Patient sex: M
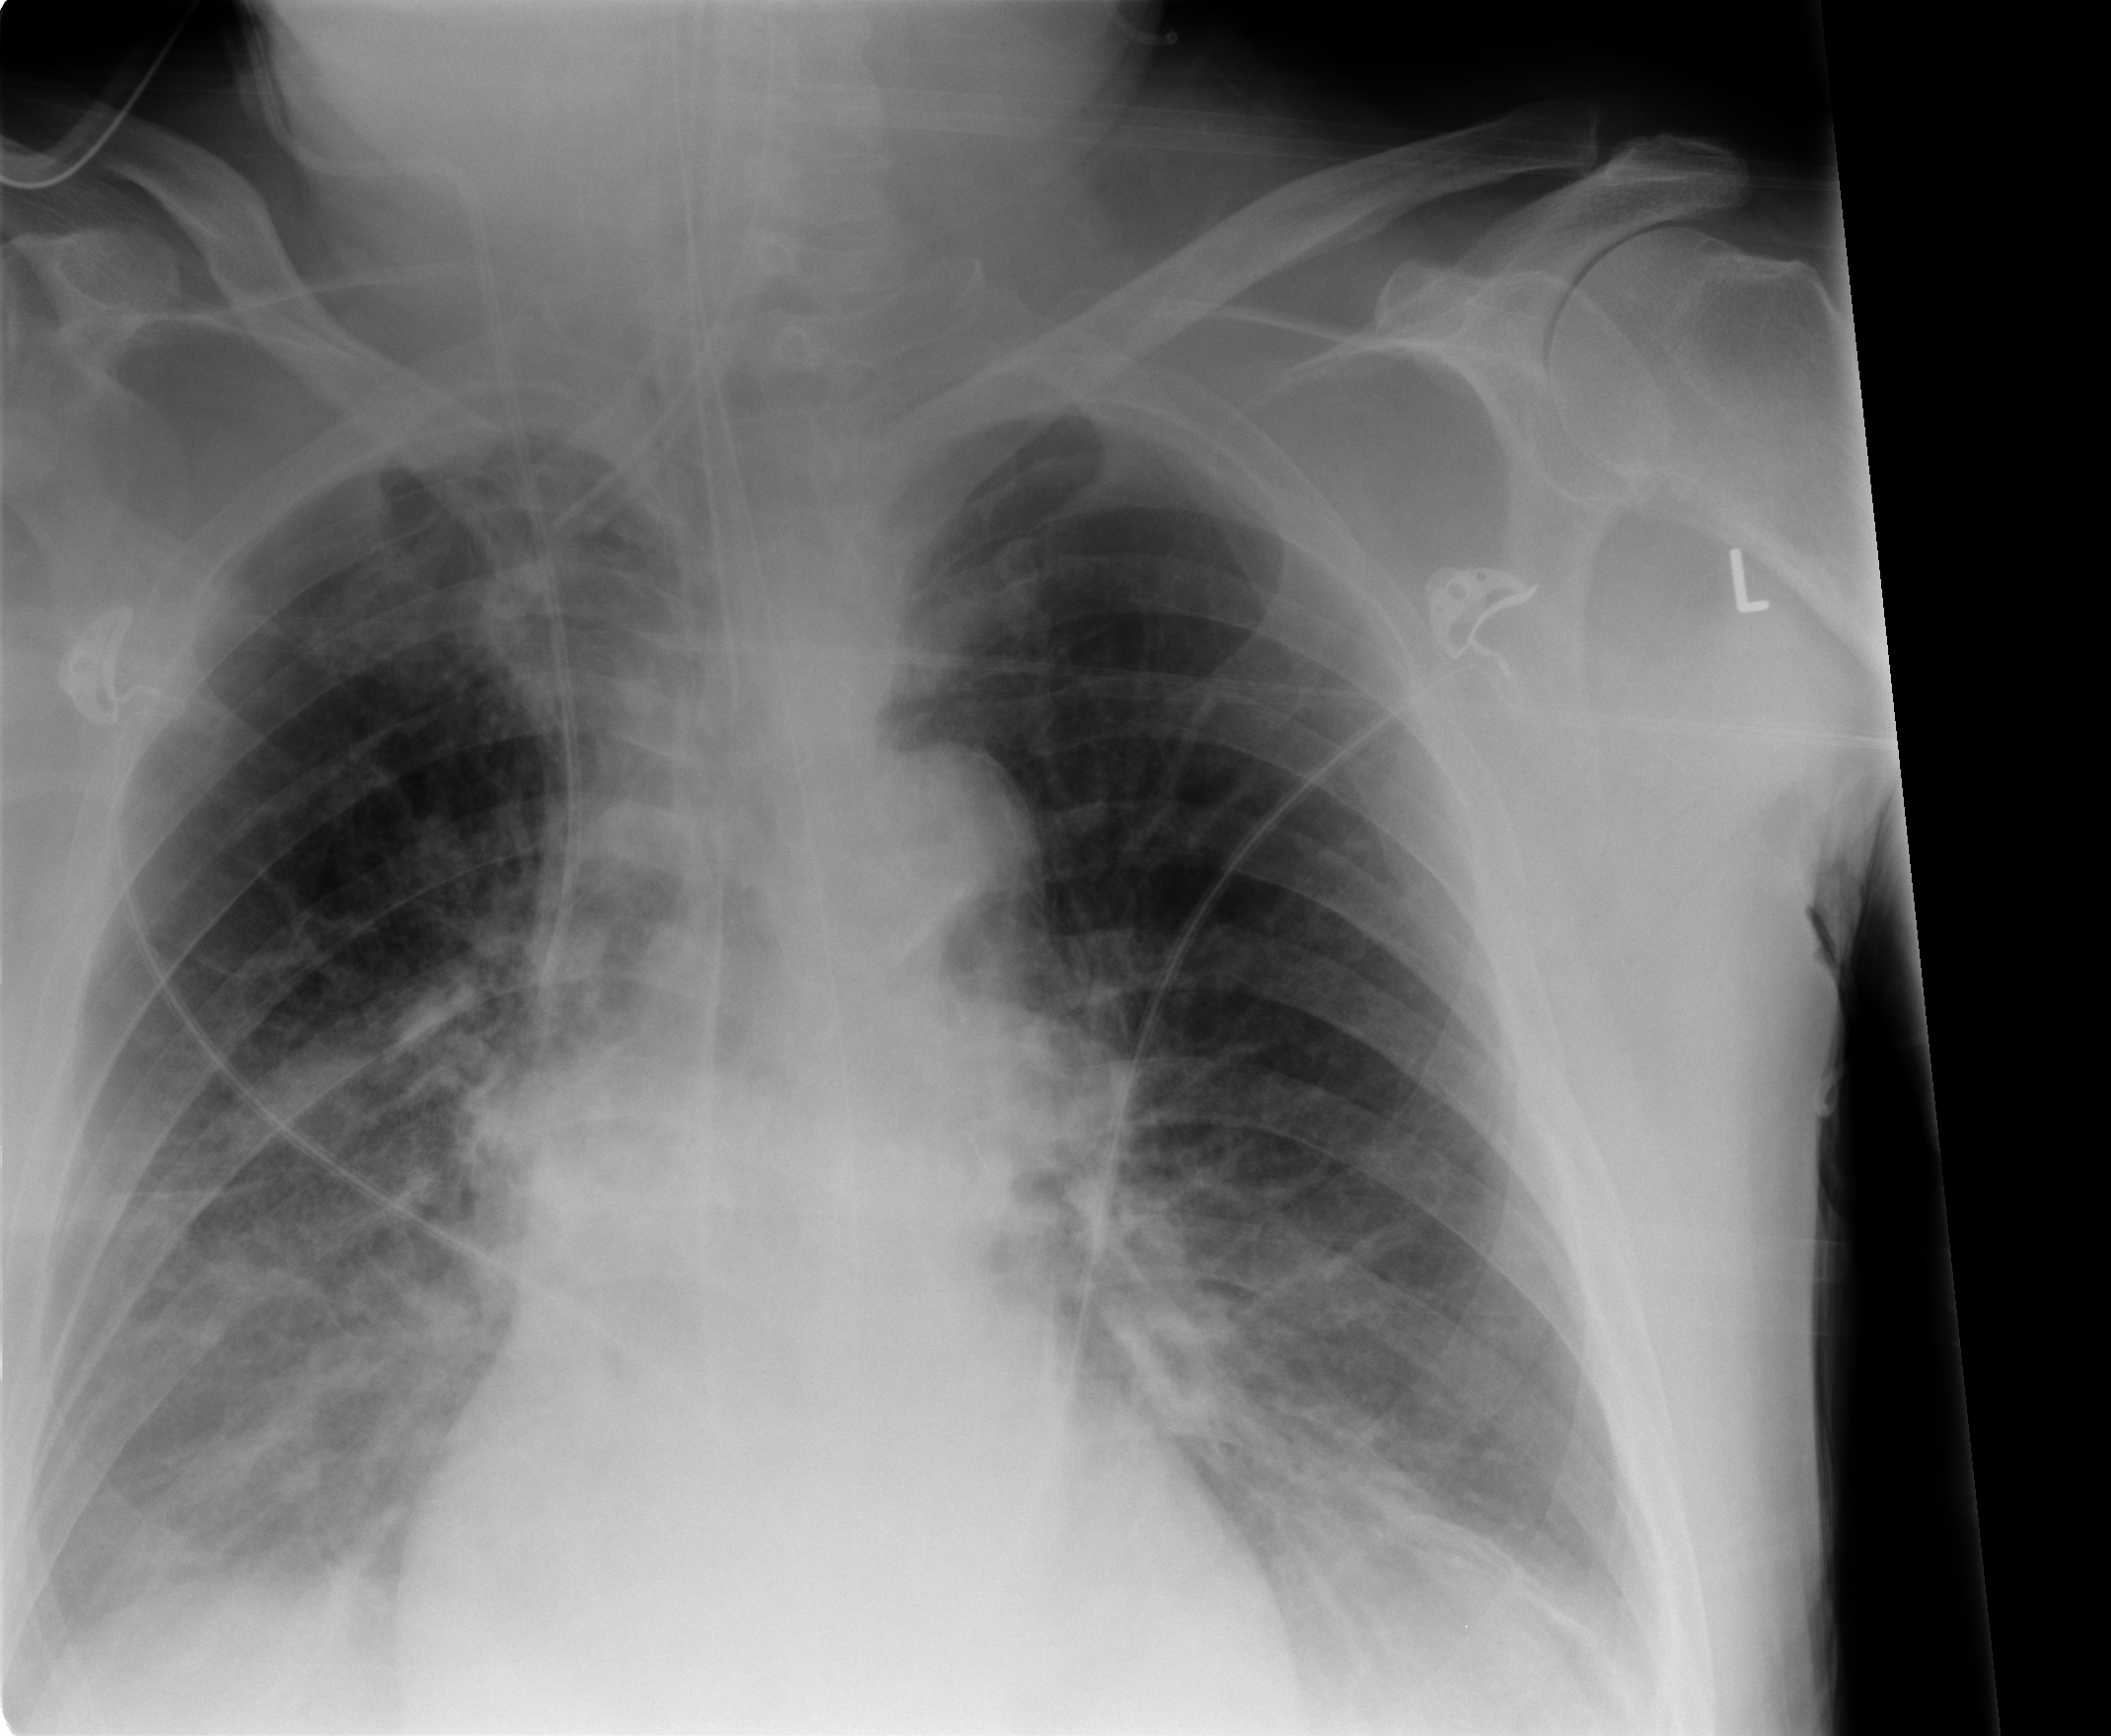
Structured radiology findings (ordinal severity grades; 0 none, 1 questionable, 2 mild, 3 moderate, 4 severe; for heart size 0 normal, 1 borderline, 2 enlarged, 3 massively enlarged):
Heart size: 0
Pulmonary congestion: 0
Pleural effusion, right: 0
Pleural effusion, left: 2
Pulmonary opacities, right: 3
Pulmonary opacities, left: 0
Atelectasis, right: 2
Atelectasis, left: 2